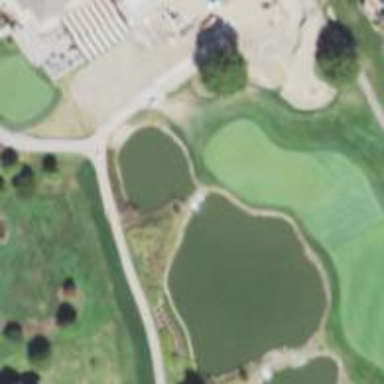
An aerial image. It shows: View of golf hole.